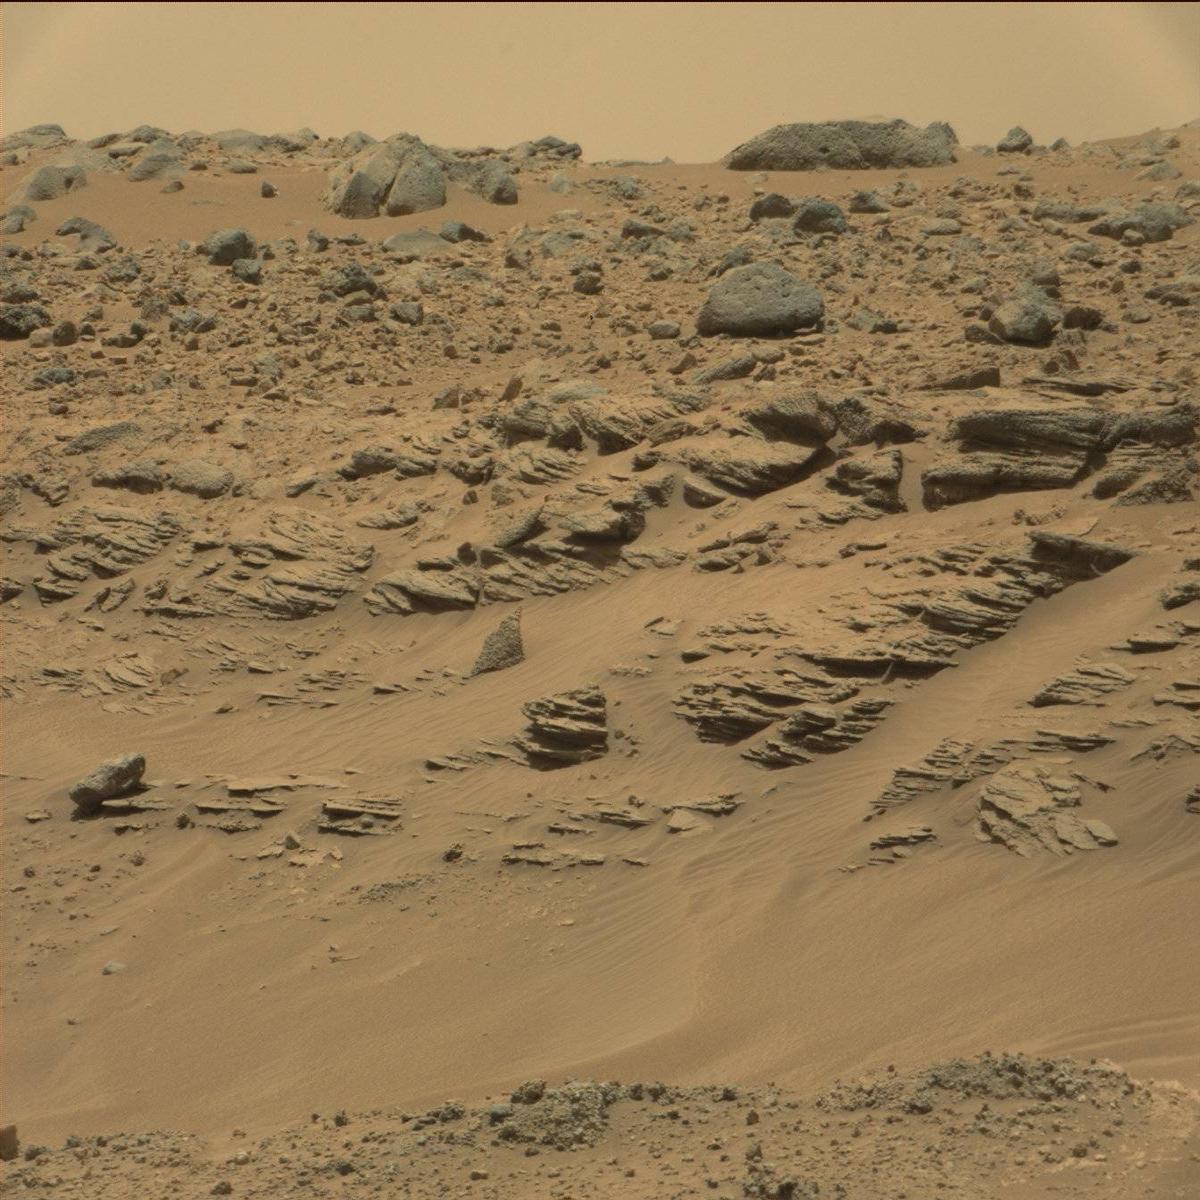
Terrain classes present: Bedrock, Ridge, Rock, Sand / Soil